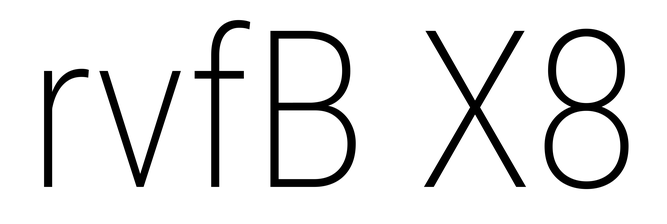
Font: Roboto_Condensed_ExtraLight